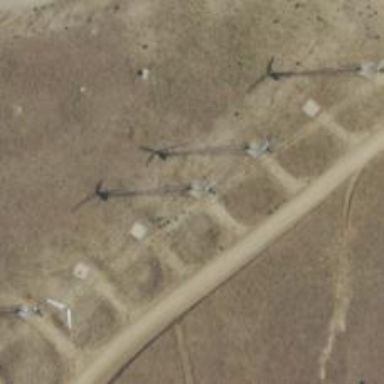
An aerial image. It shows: Wind power generator with wind turbines.